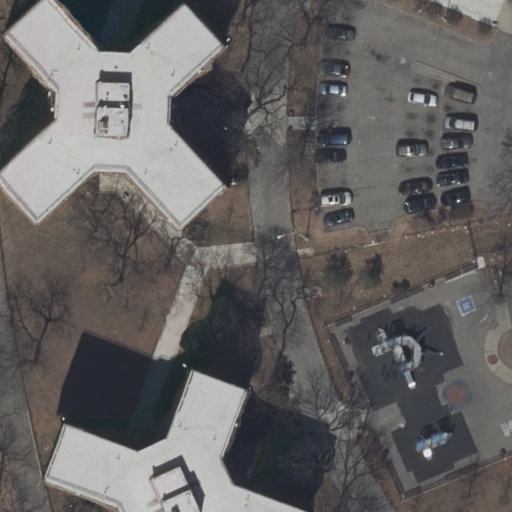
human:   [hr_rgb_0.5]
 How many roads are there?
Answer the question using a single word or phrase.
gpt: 11

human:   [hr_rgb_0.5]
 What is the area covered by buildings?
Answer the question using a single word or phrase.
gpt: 470m2

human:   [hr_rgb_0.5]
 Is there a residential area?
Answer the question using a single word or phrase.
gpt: yes

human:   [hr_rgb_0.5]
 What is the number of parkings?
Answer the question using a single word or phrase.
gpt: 1

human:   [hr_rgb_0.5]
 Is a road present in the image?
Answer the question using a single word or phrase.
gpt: yes

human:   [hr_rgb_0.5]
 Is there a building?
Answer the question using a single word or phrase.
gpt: yes

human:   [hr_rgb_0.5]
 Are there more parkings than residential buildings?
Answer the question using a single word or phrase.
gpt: no

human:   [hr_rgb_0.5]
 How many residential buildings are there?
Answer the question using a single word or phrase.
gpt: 2

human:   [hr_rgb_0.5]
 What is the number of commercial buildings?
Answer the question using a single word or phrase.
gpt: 0

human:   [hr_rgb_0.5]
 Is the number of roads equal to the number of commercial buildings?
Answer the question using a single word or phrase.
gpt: no

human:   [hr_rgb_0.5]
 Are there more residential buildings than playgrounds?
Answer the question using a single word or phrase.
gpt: yes

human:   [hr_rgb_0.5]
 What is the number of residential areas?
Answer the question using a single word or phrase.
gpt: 1

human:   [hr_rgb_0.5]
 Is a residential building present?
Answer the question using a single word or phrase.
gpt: yes

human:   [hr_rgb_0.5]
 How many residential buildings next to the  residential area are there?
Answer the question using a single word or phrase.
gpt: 2

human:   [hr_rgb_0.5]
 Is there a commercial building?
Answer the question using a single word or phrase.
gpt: no

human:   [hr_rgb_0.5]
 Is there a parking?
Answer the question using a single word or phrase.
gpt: yes

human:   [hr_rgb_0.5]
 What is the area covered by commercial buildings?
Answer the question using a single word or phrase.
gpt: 0m2

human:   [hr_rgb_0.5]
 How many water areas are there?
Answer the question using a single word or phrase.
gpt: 0

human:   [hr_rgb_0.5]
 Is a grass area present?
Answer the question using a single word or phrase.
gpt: yes

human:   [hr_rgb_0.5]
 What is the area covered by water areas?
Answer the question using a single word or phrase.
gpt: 0m2

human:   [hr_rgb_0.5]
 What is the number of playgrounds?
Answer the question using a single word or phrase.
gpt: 1

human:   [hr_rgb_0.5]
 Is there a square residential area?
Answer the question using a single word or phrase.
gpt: no

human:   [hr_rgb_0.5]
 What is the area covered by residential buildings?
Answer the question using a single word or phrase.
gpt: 470m2

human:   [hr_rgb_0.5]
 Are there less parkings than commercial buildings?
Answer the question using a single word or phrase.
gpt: no

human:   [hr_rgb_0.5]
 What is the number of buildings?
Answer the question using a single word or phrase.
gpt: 2

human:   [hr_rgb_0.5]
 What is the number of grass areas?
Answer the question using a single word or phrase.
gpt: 1

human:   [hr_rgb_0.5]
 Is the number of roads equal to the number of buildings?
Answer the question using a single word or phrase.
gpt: no

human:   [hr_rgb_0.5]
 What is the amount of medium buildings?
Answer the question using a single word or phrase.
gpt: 1

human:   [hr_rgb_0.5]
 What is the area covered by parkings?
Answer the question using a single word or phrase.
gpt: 20m2

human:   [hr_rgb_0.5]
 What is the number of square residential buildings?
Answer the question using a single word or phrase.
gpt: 0

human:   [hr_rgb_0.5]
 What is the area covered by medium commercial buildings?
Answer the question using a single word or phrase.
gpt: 0m2

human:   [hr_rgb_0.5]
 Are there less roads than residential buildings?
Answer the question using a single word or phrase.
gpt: no

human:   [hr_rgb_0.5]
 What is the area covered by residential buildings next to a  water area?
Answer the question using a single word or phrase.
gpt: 0m2

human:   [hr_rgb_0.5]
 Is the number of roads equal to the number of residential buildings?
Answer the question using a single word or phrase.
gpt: no

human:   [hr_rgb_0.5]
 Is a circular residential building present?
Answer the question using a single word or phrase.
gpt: no

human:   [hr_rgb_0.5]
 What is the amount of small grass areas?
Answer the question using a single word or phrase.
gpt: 0

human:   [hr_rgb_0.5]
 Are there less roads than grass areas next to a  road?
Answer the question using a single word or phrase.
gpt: no

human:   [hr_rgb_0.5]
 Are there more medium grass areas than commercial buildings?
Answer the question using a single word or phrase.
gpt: yes

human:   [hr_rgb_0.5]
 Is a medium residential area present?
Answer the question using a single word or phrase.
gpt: no

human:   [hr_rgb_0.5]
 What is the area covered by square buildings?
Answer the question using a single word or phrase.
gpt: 0m2

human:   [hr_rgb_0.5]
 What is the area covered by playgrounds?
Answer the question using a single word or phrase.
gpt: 1255m2

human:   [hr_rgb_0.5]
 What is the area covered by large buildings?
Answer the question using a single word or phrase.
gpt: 0m2

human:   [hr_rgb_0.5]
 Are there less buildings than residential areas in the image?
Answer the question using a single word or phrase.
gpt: no

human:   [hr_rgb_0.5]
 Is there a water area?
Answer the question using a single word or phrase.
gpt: no

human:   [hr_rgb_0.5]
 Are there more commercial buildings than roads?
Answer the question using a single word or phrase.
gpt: no

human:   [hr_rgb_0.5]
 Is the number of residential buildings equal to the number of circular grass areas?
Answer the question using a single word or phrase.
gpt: no

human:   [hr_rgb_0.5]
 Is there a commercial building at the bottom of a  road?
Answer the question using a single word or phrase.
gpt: no

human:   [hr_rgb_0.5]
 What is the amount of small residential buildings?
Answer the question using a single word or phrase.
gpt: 1

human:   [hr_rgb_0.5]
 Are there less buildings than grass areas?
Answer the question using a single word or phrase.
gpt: no

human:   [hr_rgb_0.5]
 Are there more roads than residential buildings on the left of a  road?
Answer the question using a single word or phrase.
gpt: yes

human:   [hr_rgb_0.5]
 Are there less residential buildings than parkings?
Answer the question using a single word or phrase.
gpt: no

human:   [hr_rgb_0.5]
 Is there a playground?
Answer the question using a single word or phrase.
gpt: yes

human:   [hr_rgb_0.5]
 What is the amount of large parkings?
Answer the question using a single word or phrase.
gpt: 0

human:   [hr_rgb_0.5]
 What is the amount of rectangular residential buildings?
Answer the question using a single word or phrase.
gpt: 1

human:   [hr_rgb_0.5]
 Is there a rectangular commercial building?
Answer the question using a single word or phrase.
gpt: no

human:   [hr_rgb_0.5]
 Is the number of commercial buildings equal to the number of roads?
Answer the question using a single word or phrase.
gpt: no

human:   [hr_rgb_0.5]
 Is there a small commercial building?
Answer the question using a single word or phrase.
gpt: no

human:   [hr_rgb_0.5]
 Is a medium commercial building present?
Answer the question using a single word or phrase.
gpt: no

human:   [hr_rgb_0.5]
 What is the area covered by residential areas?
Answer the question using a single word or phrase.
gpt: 10627m2

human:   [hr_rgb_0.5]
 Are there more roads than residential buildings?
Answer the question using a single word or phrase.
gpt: yes

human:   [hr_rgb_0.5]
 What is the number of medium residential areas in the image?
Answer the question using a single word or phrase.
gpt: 0

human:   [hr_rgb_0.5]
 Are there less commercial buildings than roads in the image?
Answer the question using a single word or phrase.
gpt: yes

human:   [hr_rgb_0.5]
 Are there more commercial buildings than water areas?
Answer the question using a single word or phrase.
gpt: no

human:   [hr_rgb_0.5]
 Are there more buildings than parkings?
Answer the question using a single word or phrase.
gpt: yes